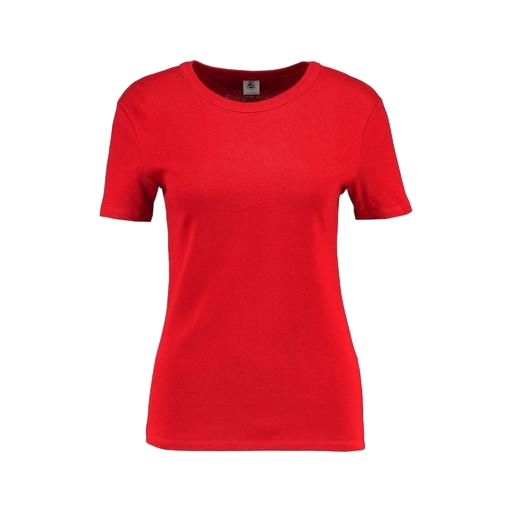
red ladies t-shirt short sleeve, red t-shirt woman, red iconic women's round neck, white background